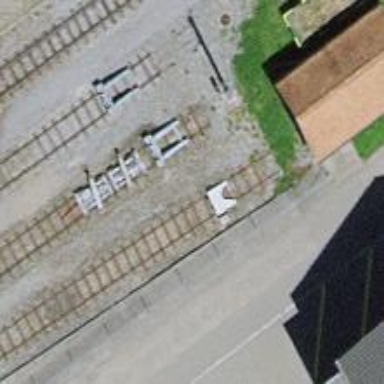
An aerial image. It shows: Railway buffer stop.